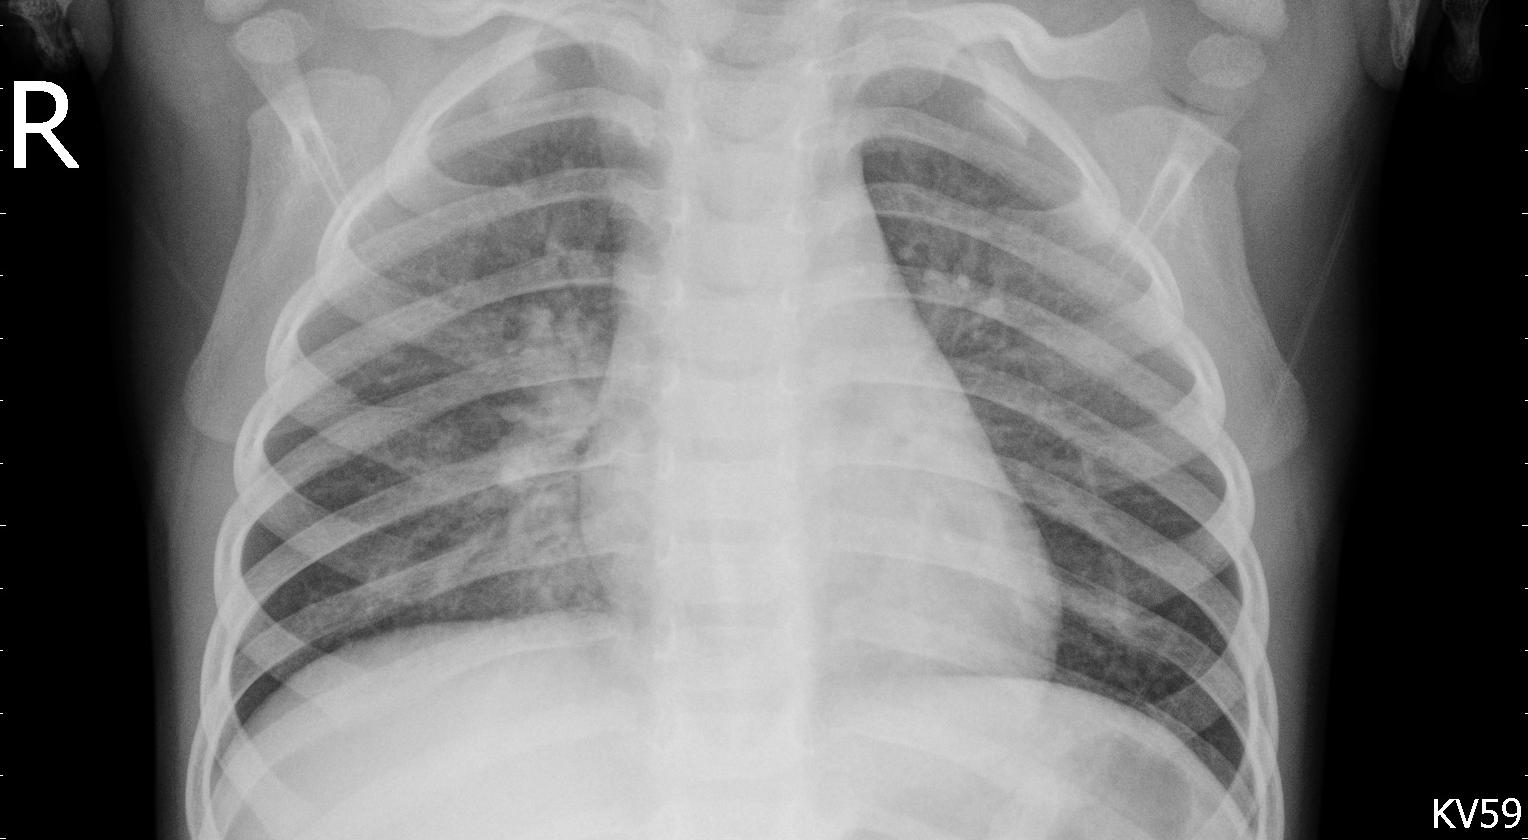
Diagnosis: PNEUMONIA